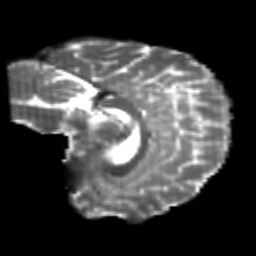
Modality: T2w
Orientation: sagittal
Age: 21
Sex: female
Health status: healthy
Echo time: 0.074 s